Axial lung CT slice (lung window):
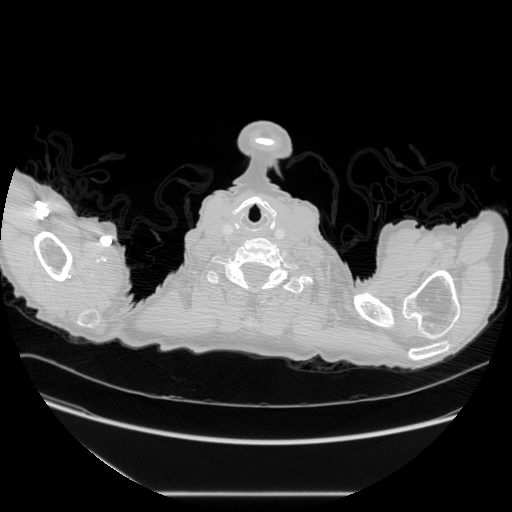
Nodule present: no